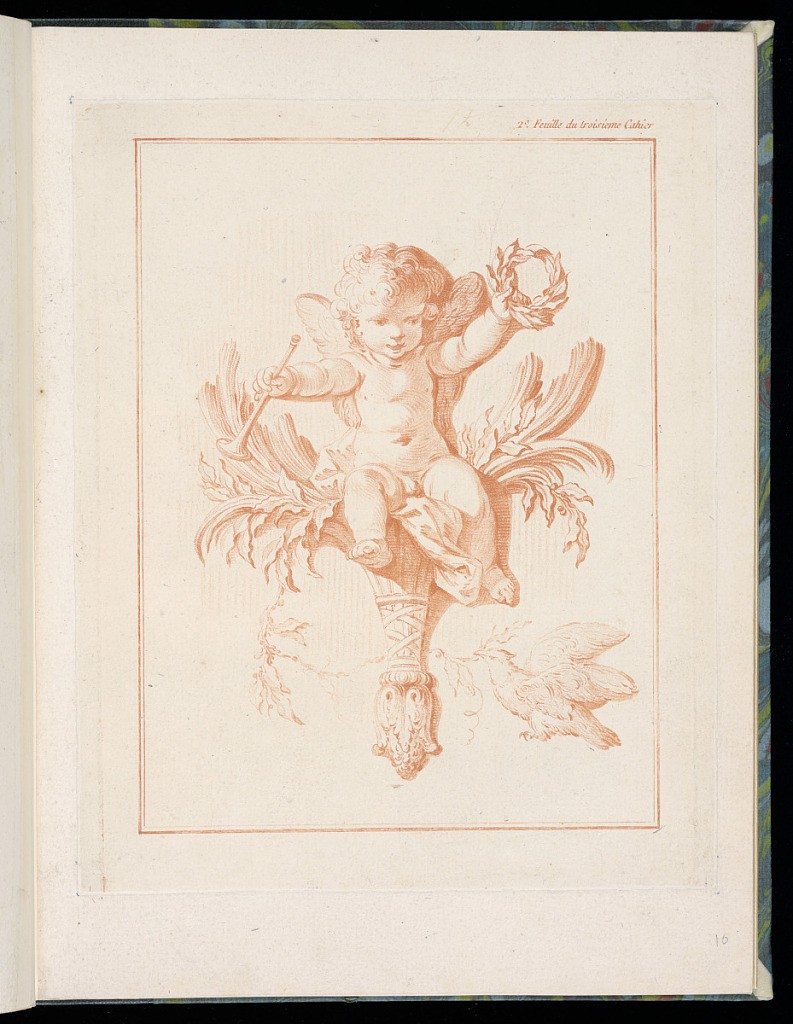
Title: Putto Ornament Design
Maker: Jean-Baptiste Huet, French, 1745 – 1811
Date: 1776–89
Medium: Crayon manner etching in red ink on paper
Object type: Print
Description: Ornament design featuring a winged putto (baby) holding a horn and laurel leaf crown, seated on a bunch of wrapped palm leaves, foliate branches, with fleurons motif below, and a bird. The plate is numbered.